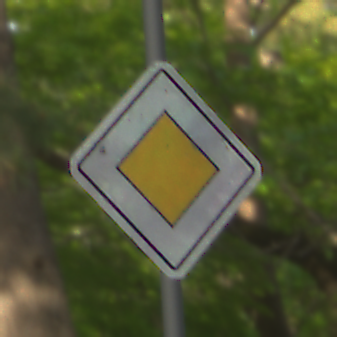
Verkehrszeichen: Vorfahrtsstrasse
Umgebung: Outdoor, RoadRail
Tageszeit: MorningAfternoon
Wetter: Clear
Licht: Natural
Jahreszeit: NotSpecified
Kontrast: LowContrast